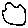
Label: cloud